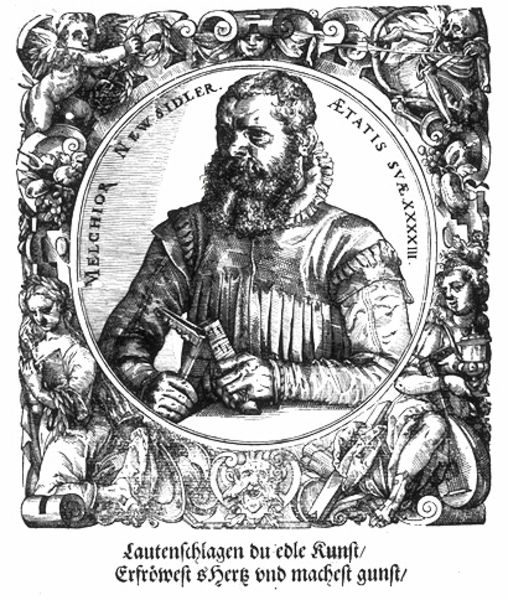
Titel: Bildnis des Melchior Newsidler
Künstler: Tobias Stimmer
Institution: (Seriendruck)
Schlagwörter: hand, kopf, mann, schatten, weiß, frauen, finger, frisur, grau, licht, männer, nase, profil, schwarz, stirn, tisch, obst, ornament, rock, bart, hemd, augen, barock, bärtig, falten, halten, kragen, rahmen, tod, tot, vollbart, ärmel, bild, bildnis, hände, instrument, portrait, porträt, gewand, haare, mantel, kaufmann, instrumente, musik, musiker, locken, poträt, renaissance, kreis, oval, rund, tondo, engel, früchte, putto, relief, schrift, rahmung, noten, grafik, graphik, rand, figuren, lanze, inschrift, dekor, notenblatt, ornamente, robe, deutsch, rüschen, name, erker, alter, maske, buch, umrahmung, druck, druckgraphik, stich, schwarzweiß, text, uniform, faust, beschriftung, kunst, krause, zunft, rolle, ecken, quadrate, wappen, geige, skelett, werkzeug, halbprofil, medallion, teufel, wams, schriftrolle, herz, speer, laute, mandoline, schlüssel, emblem, putten, kupferstich, putti, pfeil, faus, münze, dämonen, gerippe, vignette, seriendruck, melchior, rollwerk, mand, atlantis, gunst, vollbatr, zwikel, epigraph, lautenschlagen, neusidler, newsidler, druckmelchior